Question: This error keeps being called and I can't figure out why.

Every time setNext( new Node(nullptr) ); is called this error pops up
full code:
'''
#include "stdafx.h"
#include <iostream>
#include <string>
using namespace std;
class Node
{
Node *next;
int number;
public:
Node(Node *newNextNode) : next(newNextNode) { number = 0; };
~Node()
{
delete next;
}
int getNumber();
void setNext(Node *newNextNode) { next = newNextNode; } ///This fails when called calling addNode()
Node *getNext() { return next; }
};
int Node::getNumber()
{
return number;
}
class LinkedList
{
Node *list;
public:
LinkedList()
{
list = new Node(nullptr);
}
~LinkedList()
{
delete list;
}
void addNode();
void printList();
};
void LinkedList::addNode()
{
Node *temp = list;
while(temp->getNext() != nullptr)
{
temp = temp->getNext();
}
temp->setNext( new Node(nullptr) );
}
void LinkedList::printList()
{
char *str = new char[sizeof(list->getNumber())];
itoa(list->getNumber(), str, 10);
Node *temp = list;
while( temp->getNext() != nullptr )
{
char *c = new char[sizeof(temp->getNumber())];
itoa( temp->getNumber(), c, 10 );
char *tmp = new char[strlen(str) + strlen(c)];
strcat(tmp, ' ' + c);
strcat(tmp, str);
str = new char[strlen(tmp)];
strcpy(str, tmp);
delete [] tmp;
delete [] c;
}
string result(str);
delete [] str;
//return result;
}
int main()
{
LinkedList *list = new LinkedList();
list->addNode();
list->printList();
cin.get();
delete list;
return 0;
}
'''
:) ok here is the full code. I know a lot of it is not the most efficient way of doing things. Ex. i'm doing printlist just to practice different things for a test.
Thanks for the help!
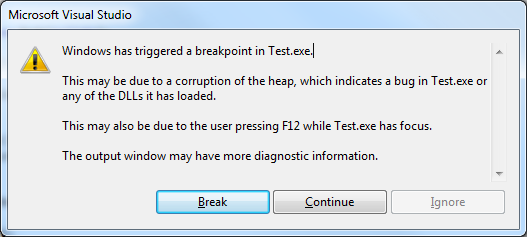
Answer: Change this:
'''
char* str = new char[sizeof(list->getNumber())]
'''
The expression 'sizeof(list->getNumber())' is evaluated during compile-time as 'sizeof(int)'.
In fact, even if it was somehow "magically" evaluated during run-time, it would still not give you the actual string-length required.
What you need is to count how many digits (including the sign if necessary) are in 'number', and then allocate the required amount plus 1 (for the null-character).
By the way, since you're doing it in C++, you might as well just use a 'string'.
---
I just noticed that you've got a bunch of other string-related problems:
- 'char* tmp'- 'char* c'- 'str'- 'strlen''strcat'